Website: walmart
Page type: account-selection
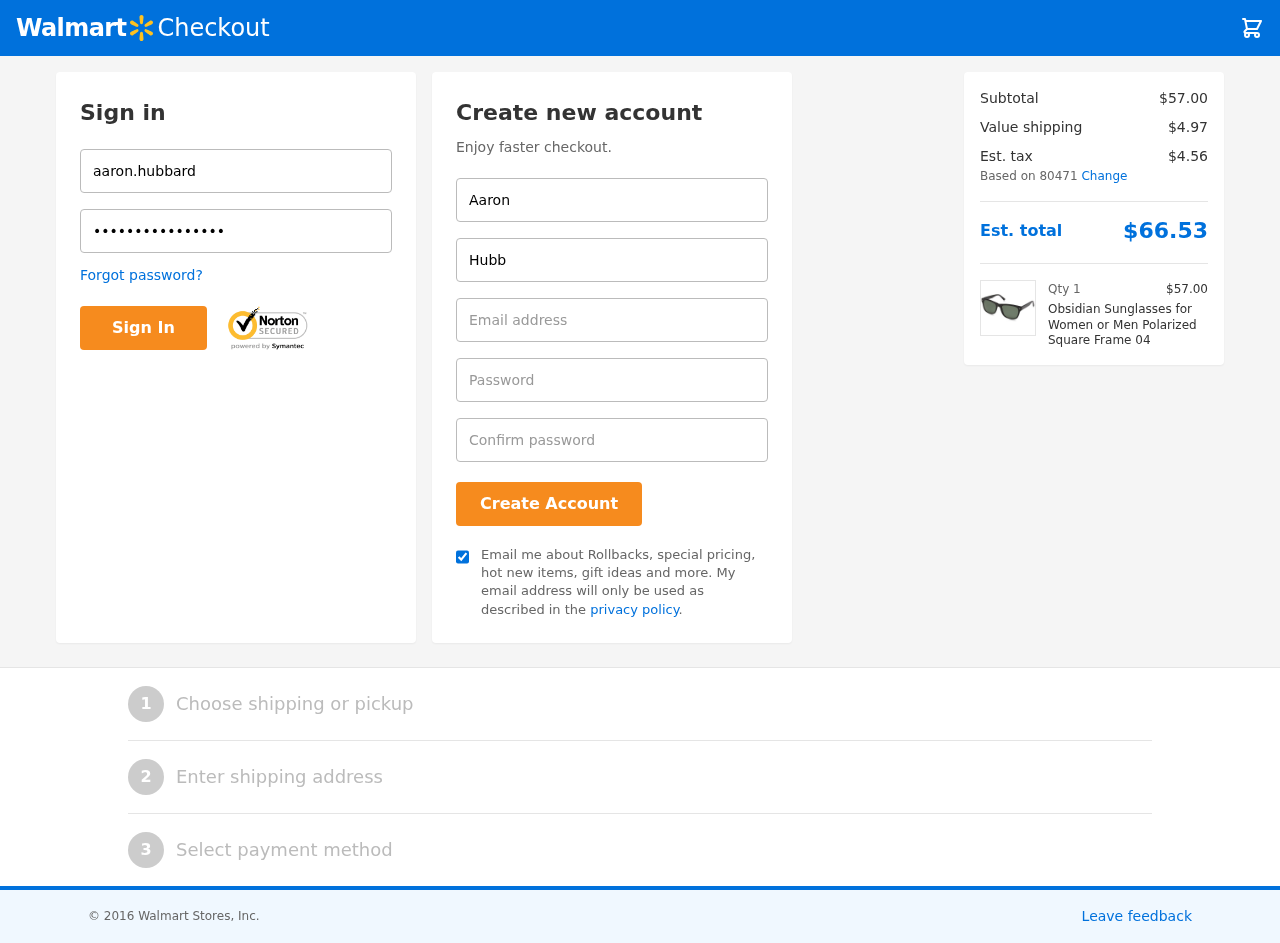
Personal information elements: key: PII_EMAIL
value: aaron.hubbard@hotmail.com
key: PII_FIRSTNAME
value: Aaron
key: PII_LASTNAME
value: Hubbard
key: PII_LOGIN_USERNAME
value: aaron.hubbard
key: PII_POSTCODE
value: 80471
Product elements: key: PRODUCT1_NAME
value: Obsidian Sunglasses for Women or Men Polarized Square Frame 04
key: PRODUCT1_PRICE
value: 57
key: PRODUCT1_QUANTITY
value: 1
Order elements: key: ORDER_SUBTOTAL
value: $57.00
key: ORDER_SHIPPING_COST
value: $4.97
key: ORDER_TAX
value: $4.56
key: ORDER_TOTAL
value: $66.53